Aerial crown-view tile of a tropical tree (Barro Colorado Island, Panama), acquired 20250616:
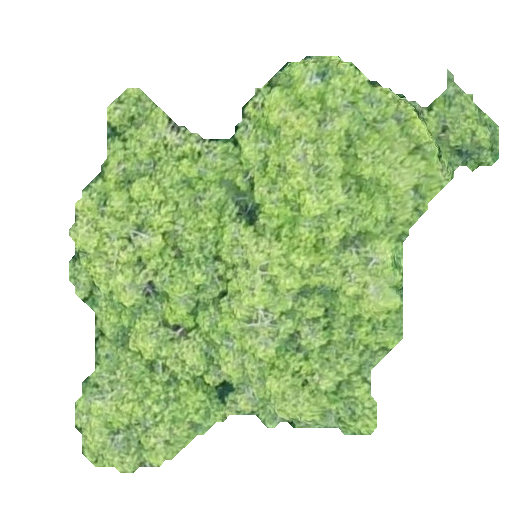
Species: Guatteria lucens
GBIF accepted scientific name: Guatteria lucens
Crown area: 165.386 m²